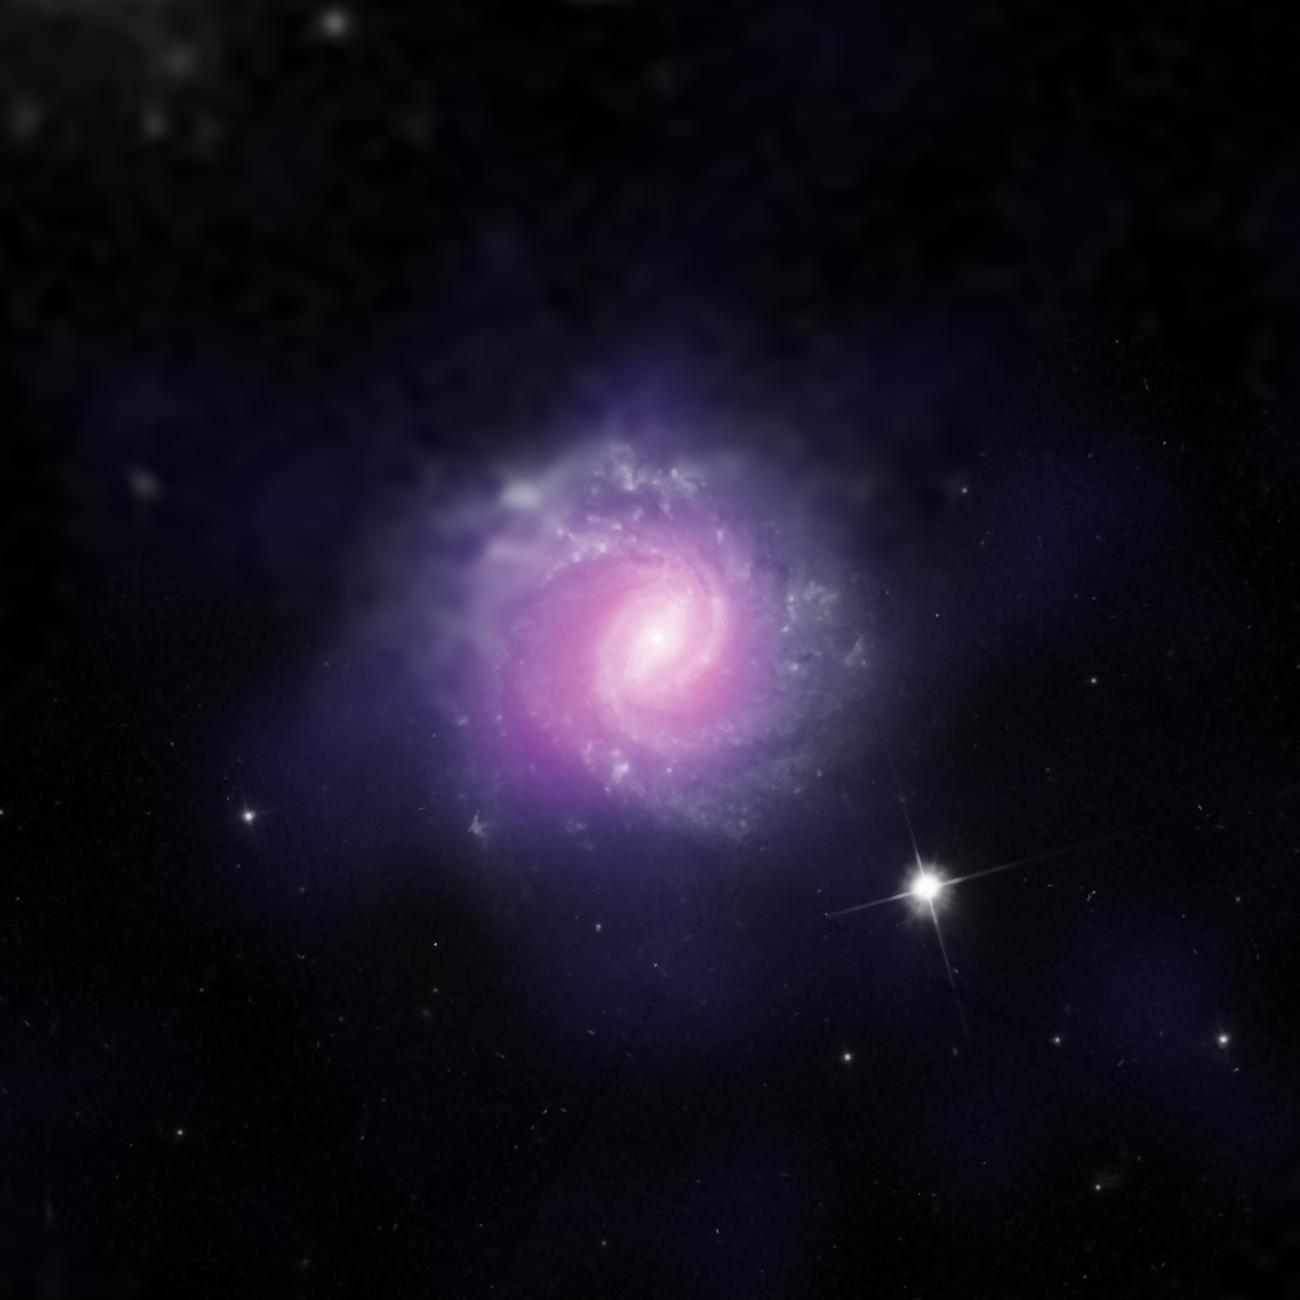
Galaxy IC 3639 with Obscured Active Galactic Nucleus IC 3639, NuSTAR